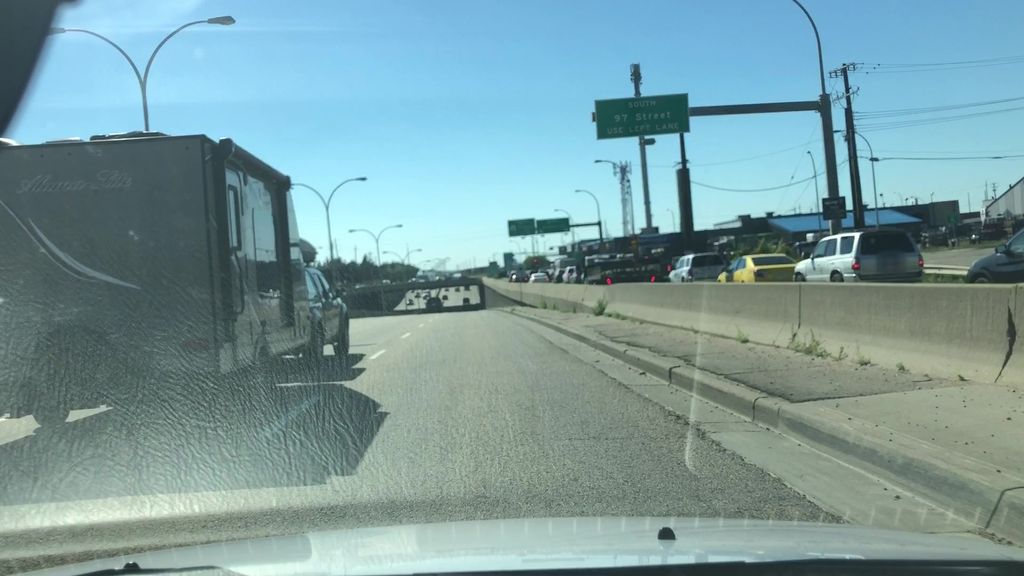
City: edmonton